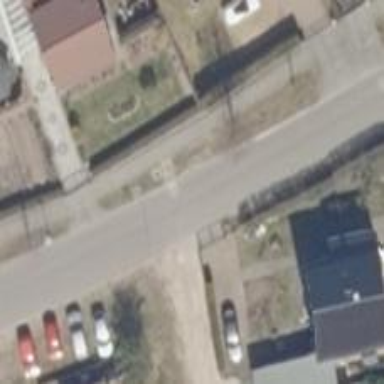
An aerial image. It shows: Smooth asphalt road in residential area.